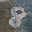
Label: 8